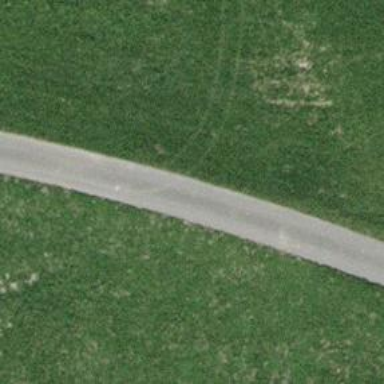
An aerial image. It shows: Unpaved track with grade 1 tracktype.